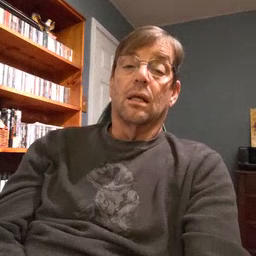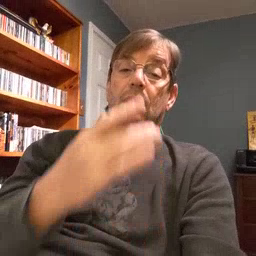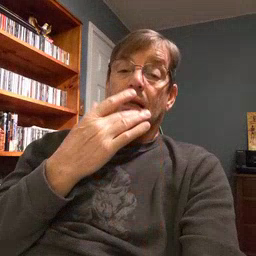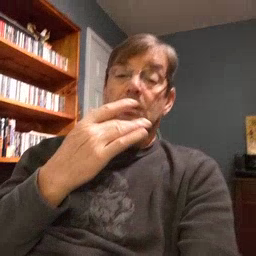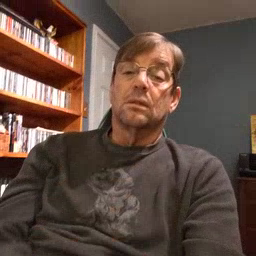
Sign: taste